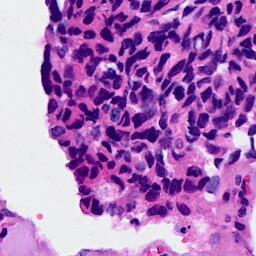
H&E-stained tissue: Breast